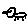
Label: bird